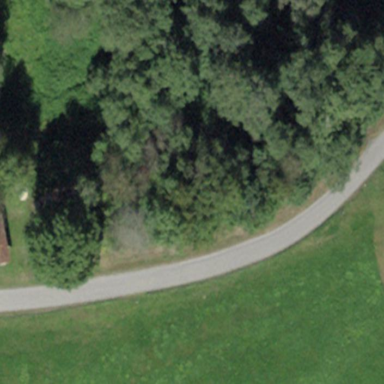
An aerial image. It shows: Forest with broadleaved trees.